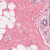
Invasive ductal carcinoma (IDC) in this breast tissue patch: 0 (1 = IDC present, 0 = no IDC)